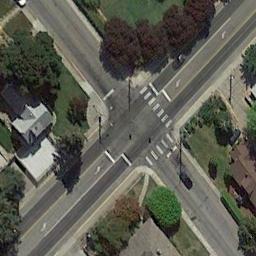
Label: intersection